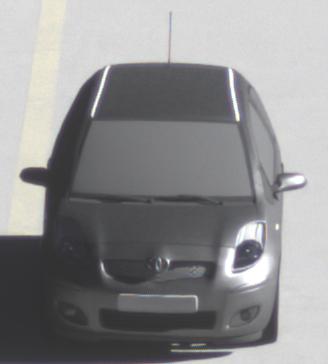
Make: Toyota
Model: Yaris 1.0
Detailed model: Yaris (XP13)
Model produced from: 2011/10
Model produced until: 2014/08
Doors: 3
Color: gray
Road condition: dry road
Daytime: morning or afternoon
Contrast: high contrast